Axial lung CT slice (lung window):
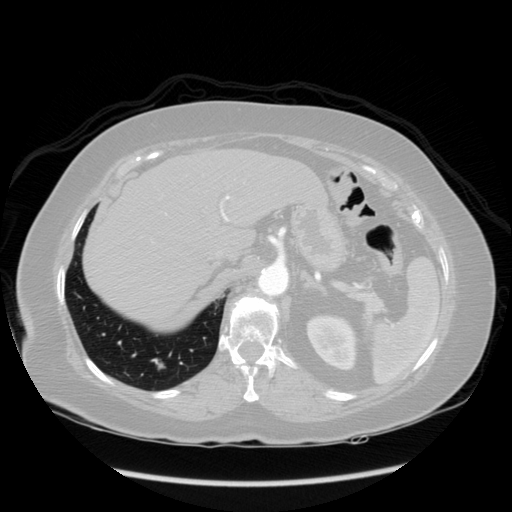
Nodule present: yes
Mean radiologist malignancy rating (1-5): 4.5